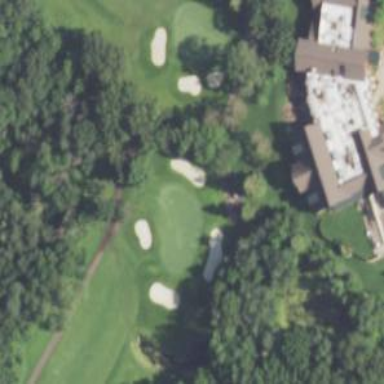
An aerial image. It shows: Path designated for golf carts.